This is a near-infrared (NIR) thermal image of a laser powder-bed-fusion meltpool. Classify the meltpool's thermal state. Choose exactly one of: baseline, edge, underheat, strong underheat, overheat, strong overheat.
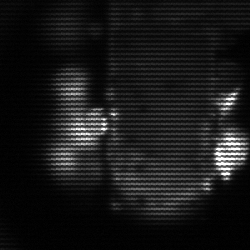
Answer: strong underheat